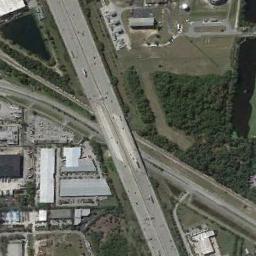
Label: overpass